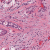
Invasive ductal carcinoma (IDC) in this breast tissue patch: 1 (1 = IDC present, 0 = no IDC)